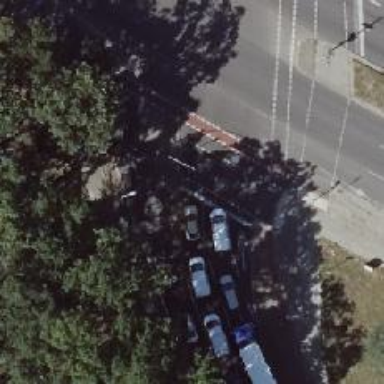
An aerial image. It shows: Secondary road with asphalt surface. Both sides of the road have sidewalks and there is cycle lane on the left.